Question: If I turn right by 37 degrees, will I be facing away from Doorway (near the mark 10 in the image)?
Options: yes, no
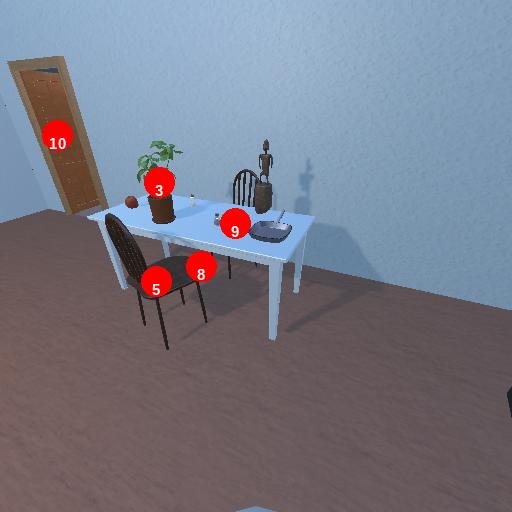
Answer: yes